Field crop: maize
Growth stage: 2
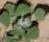
Species: chenopodium